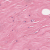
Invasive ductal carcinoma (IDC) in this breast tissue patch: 0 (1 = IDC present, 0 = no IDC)